Aerial crown-view tile of a tropical tree (Barro Colorado Island, Panama), acquired 20250512:
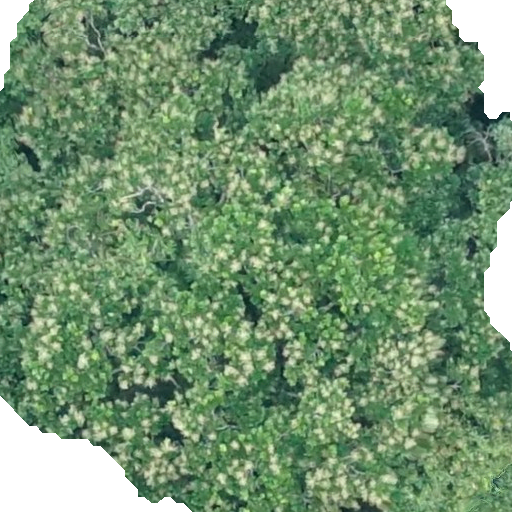
Species: Anacardium excelsum
GBIF accepted scientific name: Anacardium excelsum
Crown area: 423.913 m²